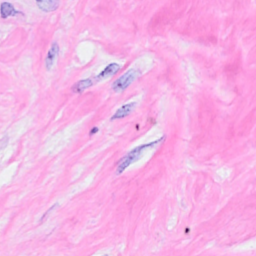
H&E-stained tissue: Breast